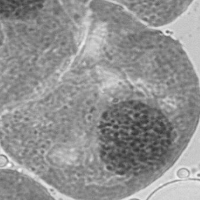
Label: prophase